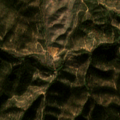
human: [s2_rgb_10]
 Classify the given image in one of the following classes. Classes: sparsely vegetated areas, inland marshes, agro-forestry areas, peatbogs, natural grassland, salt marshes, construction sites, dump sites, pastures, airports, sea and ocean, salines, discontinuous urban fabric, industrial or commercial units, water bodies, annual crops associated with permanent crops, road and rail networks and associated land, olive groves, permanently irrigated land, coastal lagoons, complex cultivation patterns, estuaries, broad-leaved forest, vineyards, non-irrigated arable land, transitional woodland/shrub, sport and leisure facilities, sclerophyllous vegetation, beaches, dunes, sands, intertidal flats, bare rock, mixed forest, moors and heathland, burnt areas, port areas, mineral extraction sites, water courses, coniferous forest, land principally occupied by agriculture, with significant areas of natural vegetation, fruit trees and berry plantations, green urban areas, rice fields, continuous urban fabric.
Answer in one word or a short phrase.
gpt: broad-leaved forest, transitional woodland/shrub